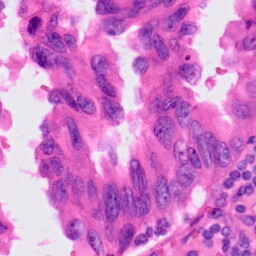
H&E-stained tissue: Lung